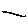
Label: line